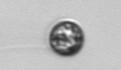
Label: Dinophyceae